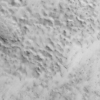
Label: not_dusty